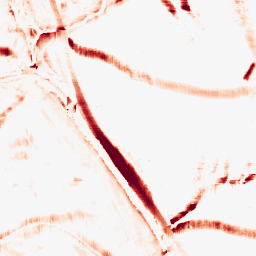
Category: morphological
Decomposition family: morphological_square
Decomposition parameters: operation: opening
size: 15
Upsampling method: regularized
Upsampling parameters: scale: 2
lambda_reg: 0.01
Upsampling scale: 2